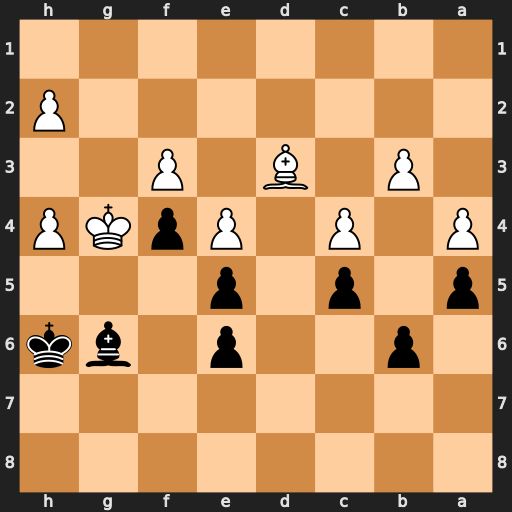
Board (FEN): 8/8/1p2p1bk/p1p1p3/P1P1PpKP/1P1B1P2/7P/8
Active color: b
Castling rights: -
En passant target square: -
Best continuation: Bh5+ Kh3 Bxf3